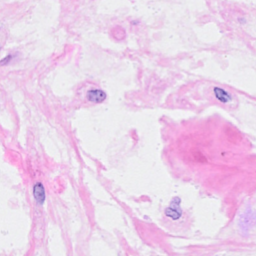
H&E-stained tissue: Breast